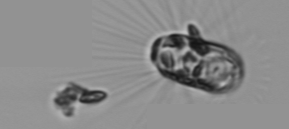
Label: Corethron_hystrix